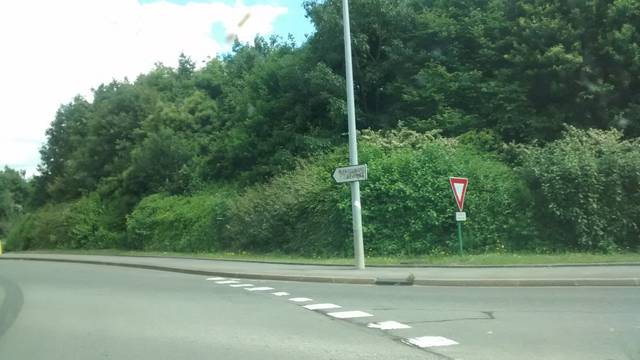
Region: France
Coordinates: 48.111, -1.621